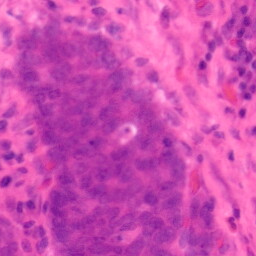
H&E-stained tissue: Colon